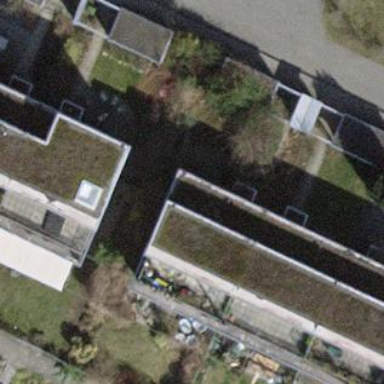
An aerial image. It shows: Terrace building.